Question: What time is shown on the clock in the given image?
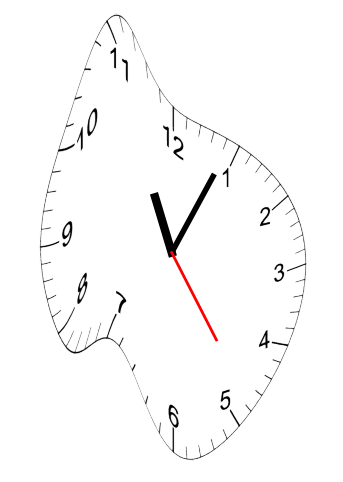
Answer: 11:04:24